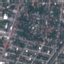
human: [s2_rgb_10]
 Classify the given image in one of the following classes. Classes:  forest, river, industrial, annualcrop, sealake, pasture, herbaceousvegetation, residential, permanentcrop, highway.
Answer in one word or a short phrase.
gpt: Residential